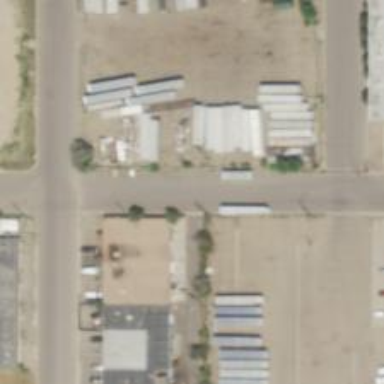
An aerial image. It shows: Alleyway designated as service road.